Aerial crown-view tile of a tropical tree (Barro Colorado Island, Panama), acquired 20250512:
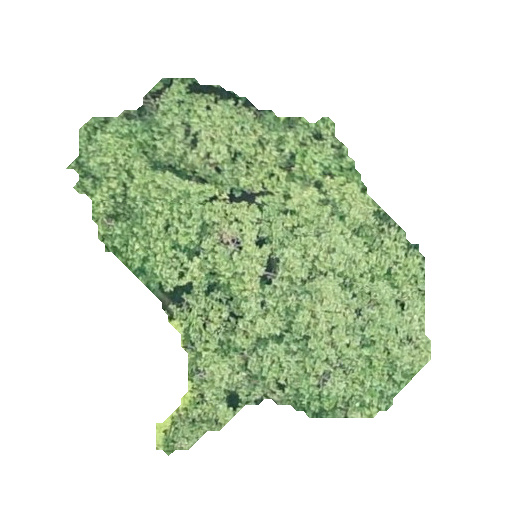
Species: Hieronyma alchorneoides
GBIF accepted scientific name: Hieronyma alchorneoides
Crown area: 121.384 m²